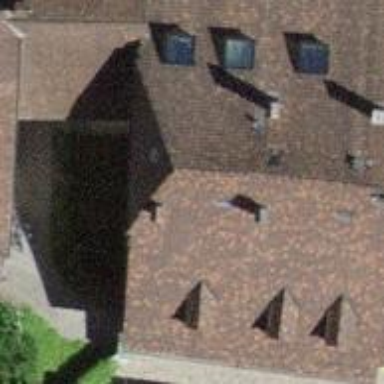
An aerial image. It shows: Building with gabled roof oriented across its structure.